Question: I am trying to use CSS3 to create shapes and align them to look like in this image:

I have already made the pink square and the 4 gray rectangles. I could make 'div''s for all the shapes and then adjust the margins and rotations so that it looks like the image. However, that is hard coding it and I don't think that is good practice in CSS.
'''
#pinkBlock {
width: 100px;
height: 100px;
background-color: #FFC0CB;
left: 10px;
top: 10px;
}
#upRect {
width: 50px;
height: 200px;
background-color: #D3D3D3;
}
#downRect {
width: 50px;
height: 200px;
background-color: #D3D3D3;
}
#leftRect {
width: 50px;
height: 200px;
background-color: #D3D3D3;
}
#rightRect {
width: 50px;
height: 200px;
background-color: #D3D3D3;
}
'''
Right now, I have 4 gray rectangles stacked on top of each other with a pink block at the bottom. What can I do so that I can have the gray rectangles touch the tips of one another while having that pink block in the middle?
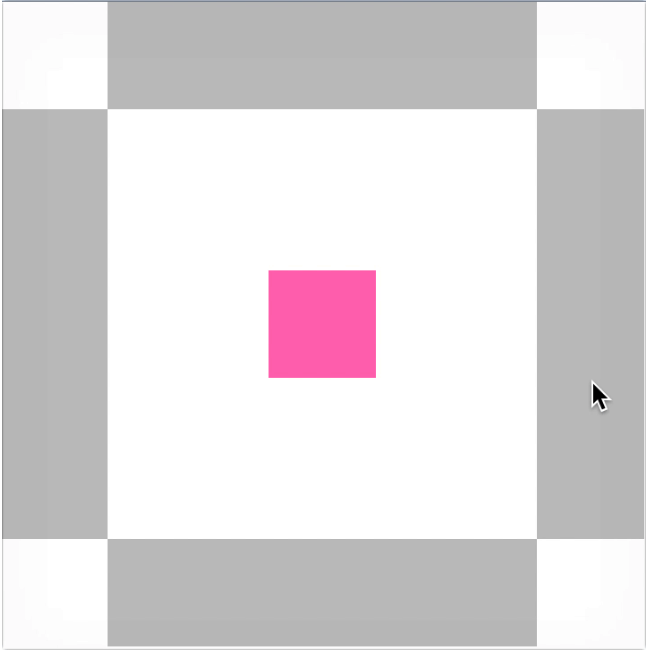
Answer: A simple solution using <URL> - see demo below with explanations inline:
'''
.wrapper {
display: grid;
grid-template-areas: '. up .'
'left pink right'
'. bottom .'; /* define the layout */
grid-template-rows: 50px 200px 50px; /* define the row heights */
grid-template-columns: 50px 200px 50px; /* define the column widths */
}
#pinkBlock {
background-color: #FFC0CB;
grid-area: pink;
height: 50px;
width: 50px;
justify-self: center; /* align horizontally inside grid item */
align-self: center; /* align vertically inside grid item */
}
#upRect {
background-color: #D3D3D3;
grid-area: up; /* place this in the layout */
}
#downRect {
background-color: #D3D3D3;
grid-area: bottom; /* place this in the layout */
}
#leftRect {
background-color: #D3D3D3;
grid-area: left; /* place this in the layout */
}
#rightRect {
background-color: #D3D3D3;
grid-area: right; /* place this in the layout */
}
'''
'''
<div class="wrapper">
<div id="pinkBlock"></div>
<div id="upRect"></div>
<div id="leftRect"></div>
<div id="rightRect"></div>
<div id="downRect"></div>
</div>
'''